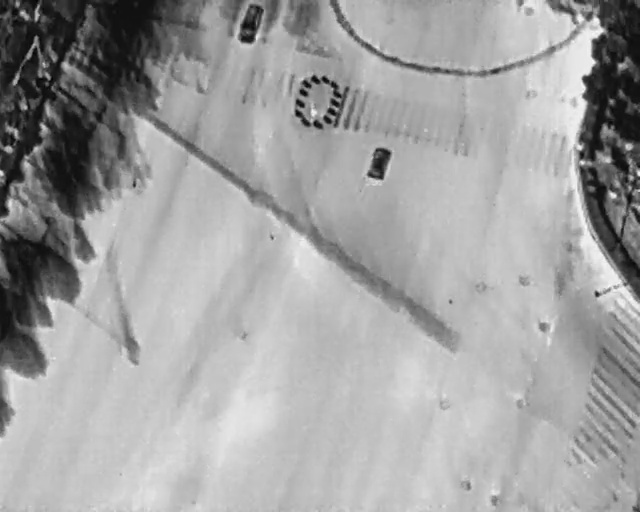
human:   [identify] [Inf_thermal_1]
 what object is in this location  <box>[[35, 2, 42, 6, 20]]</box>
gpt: <ref>1 small car at the top</ref>